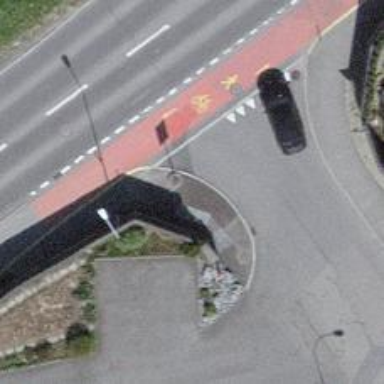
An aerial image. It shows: Sidewalk along the footway.